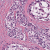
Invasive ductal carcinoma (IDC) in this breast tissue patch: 1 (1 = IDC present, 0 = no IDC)